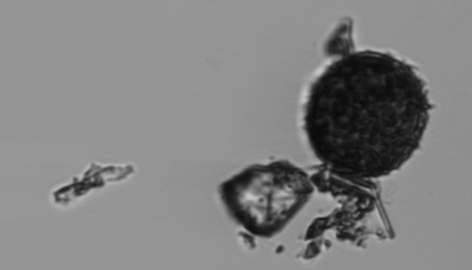
Label: Thalassiosira_TAG_external_detritus